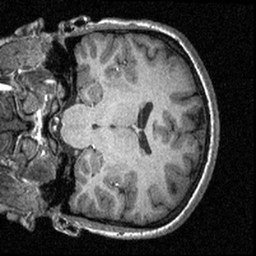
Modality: T1w
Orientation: coronal
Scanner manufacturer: siemens
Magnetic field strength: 3 T
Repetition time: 1.57 s
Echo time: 0.00304 s